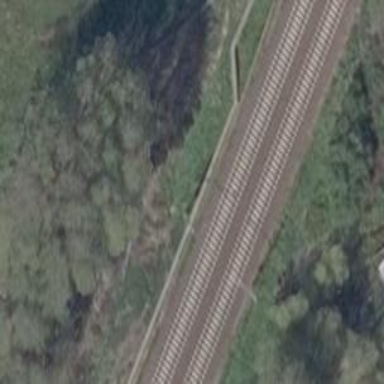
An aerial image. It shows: Milestone along the railway with catenary mast.